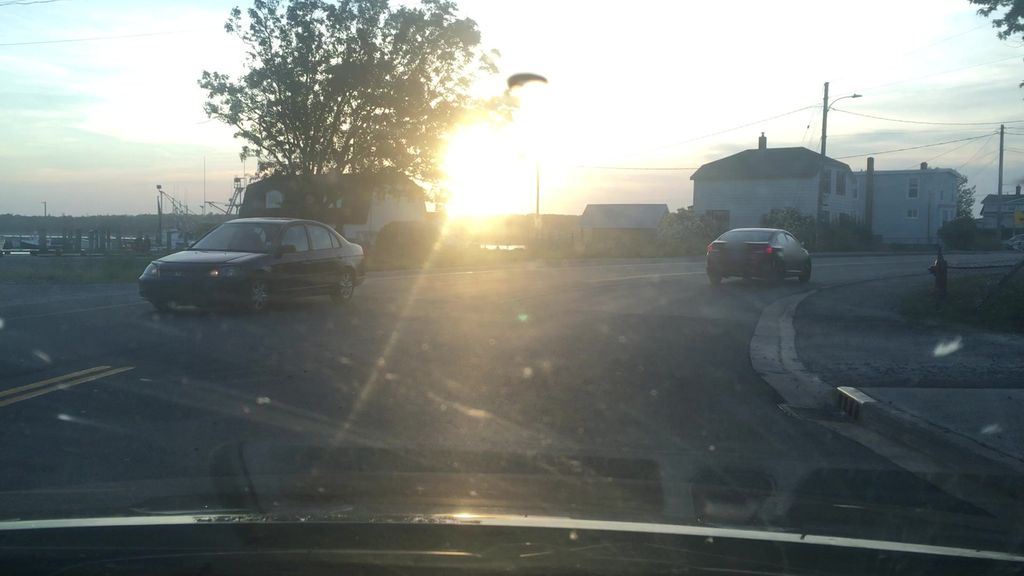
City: halifax